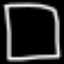
Label: square